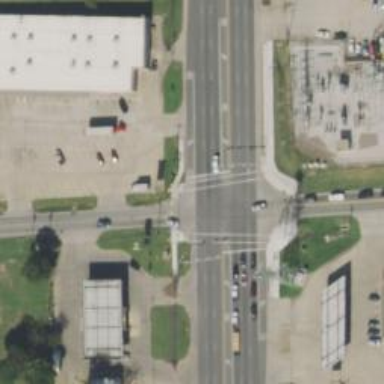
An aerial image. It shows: Marked footway crossing with lines.